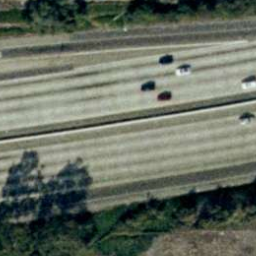
Label: freeway